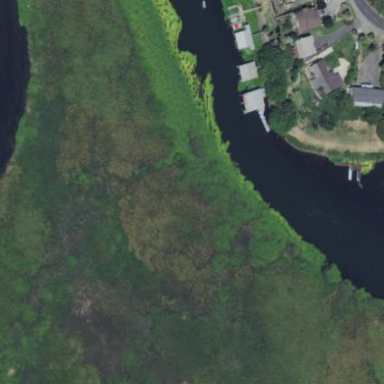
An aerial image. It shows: Marshy wetland area.